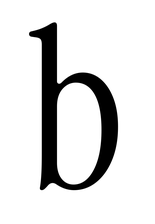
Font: InstrumentSerif-Regular